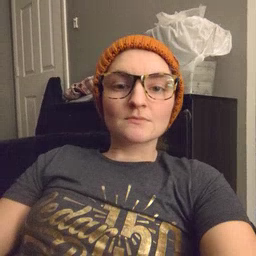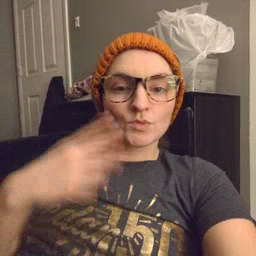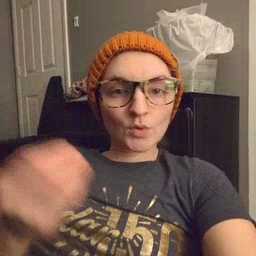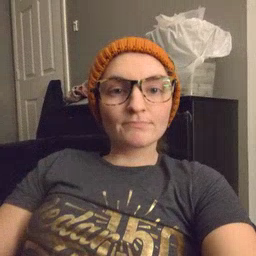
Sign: go